Question: I have an image that I'd like to set as the border on an element, but only as the bottom border:  <- It's teeny - but it's right there.
Here is what I've got so far:
'''
<style>
body { margin: 0; padding: 10px; }
h1 {
background-color: red;
border: solid transparent;
border-width: 2px;
border-image: 2 repeat url("data:image/png;base64,iVBORw0KGgoAAAANSUhEUgAAAAoAAAADCAYAAACqPZ51AAAAGXRFWHRTb2Z0d2FyZQBBZG9iZSBJbWFnZVJlYWR5ccllPAAAAB9JREFUeNpiZGBgOMOABv7//48uxMDEQCQgWiFAgAEAjqADz4EvP7IAAAAASUVORK5CYII=");
}
</style>
<h1>Bacon</h1>
<p>Bacon ipsum dolor sit amet tenderloin drumstick ribeye filet mignon t-bone beef ribs. Tri-tip venison turkey salami drumstick chicken pastrami. Frankfurter pork jowl ball tip tail.</p>
'''
Or see JS Fiddle: <URL>.
As you can see, this puts the border image on both the top and bottom (and the sides - though you can't see it). How can I put a border image on only the bottom using 'border-image'?
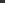
Answer: Change 'border-width:2px' to 'border-width:0 0 2px'
In this way you are actually setting border bottom width 2px and other sides width equal to zero
Demo <URL>